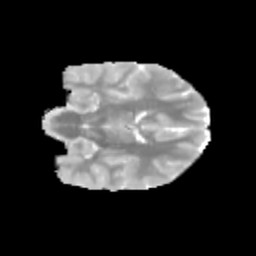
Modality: MD
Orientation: coronal
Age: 9
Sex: male
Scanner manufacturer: siemens
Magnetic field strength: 3 T
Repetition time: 3.8 s
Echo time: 0.07 s